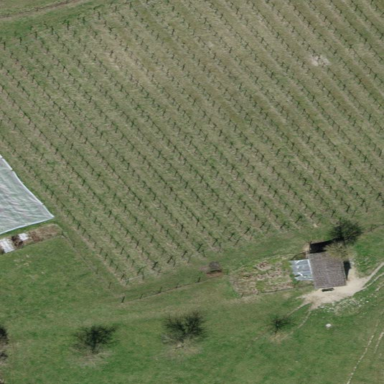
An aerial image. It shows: Beautiful vineyard in the countryside.